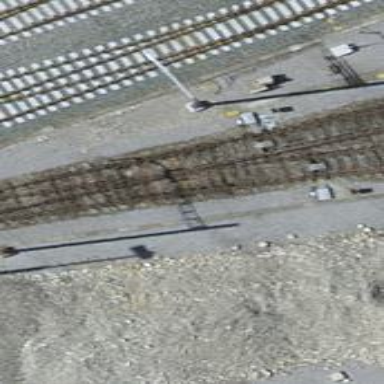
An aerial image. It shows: Railway switch.